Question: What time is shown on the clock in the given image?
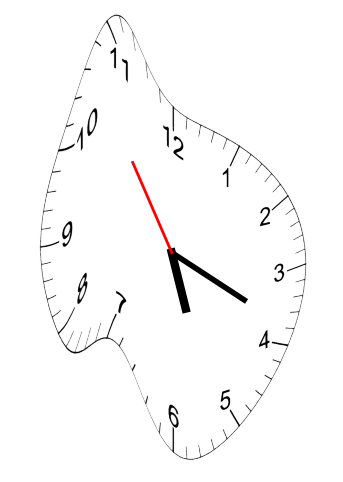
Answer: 05:18:54